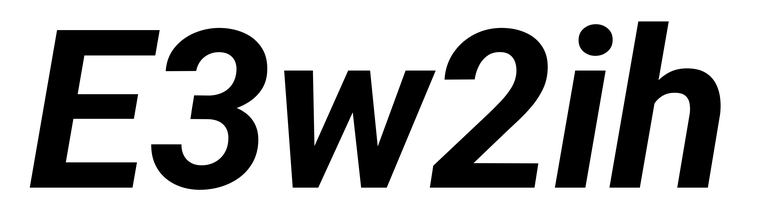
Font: Roboto-Italic_Bold_Italic